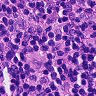
Metastatic tissue present: no